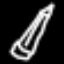
Label: pencil